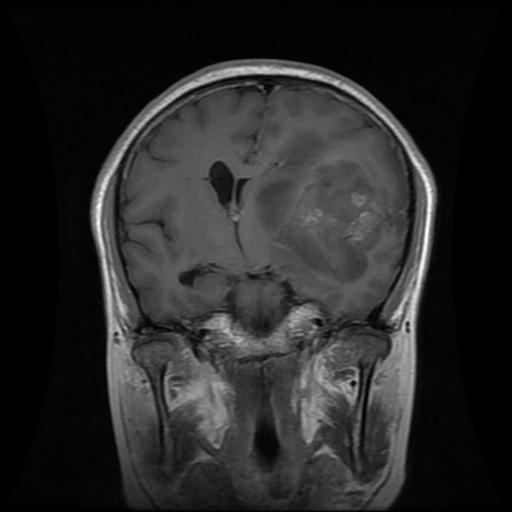
Label: glioma